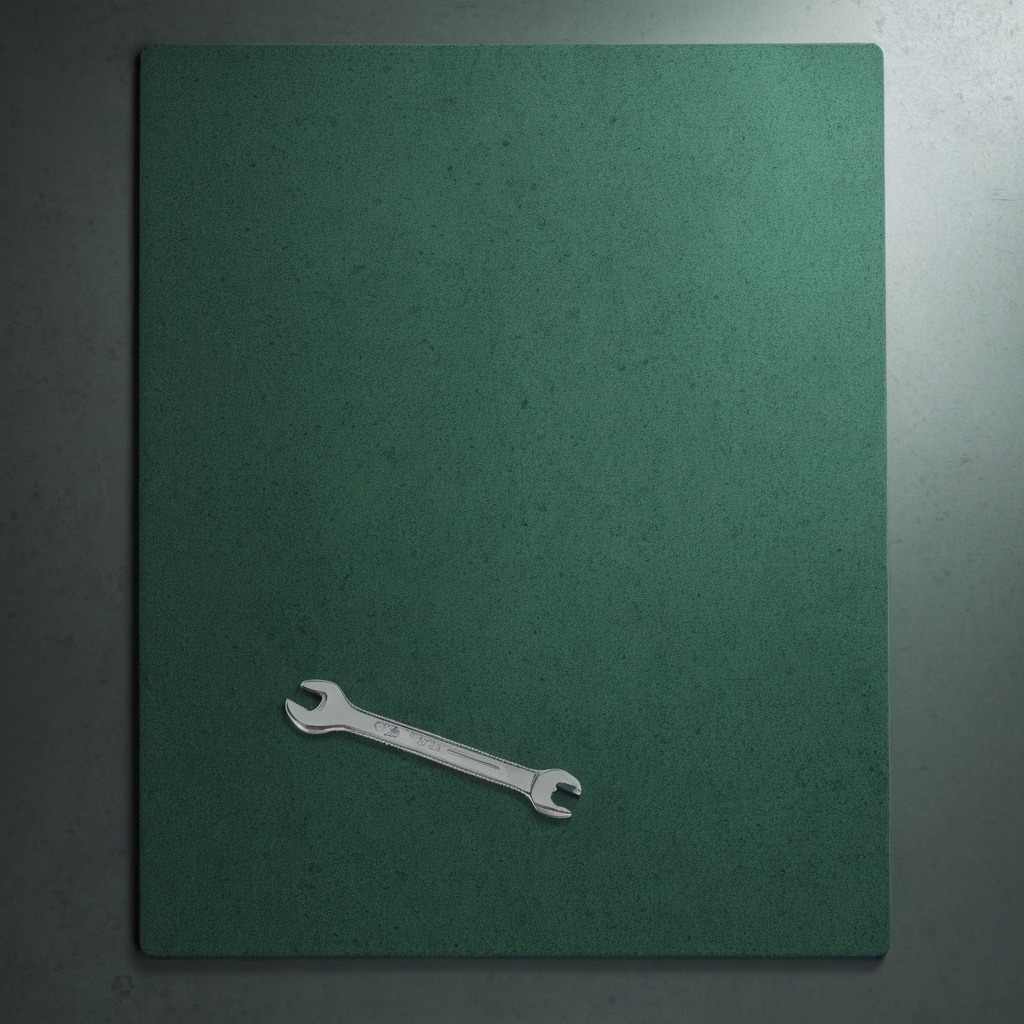
An wrench lies on the clean granite tabletop covered with a green rubber mat inside a workshop under bright overhead lighting crisp shadows high clarity worn but beneath the mat